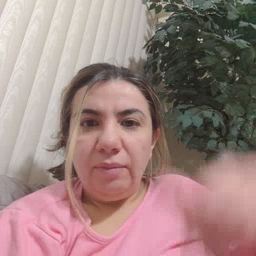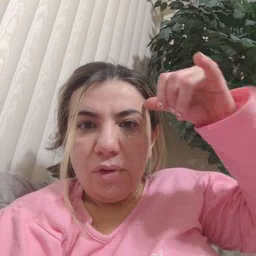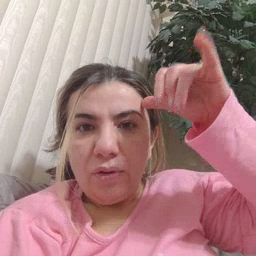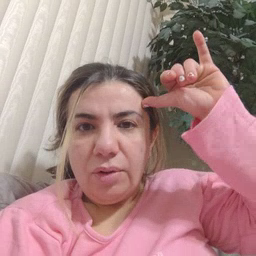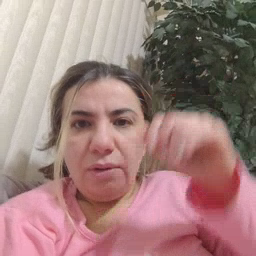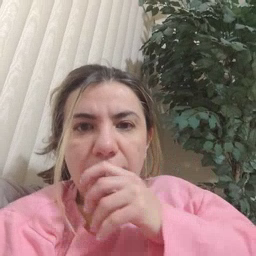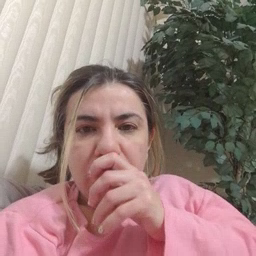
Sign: gift